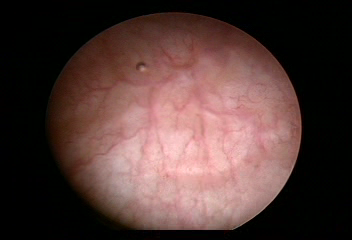
Modality: WLC
Class: Normal mucosa
Bladder cancer association: No